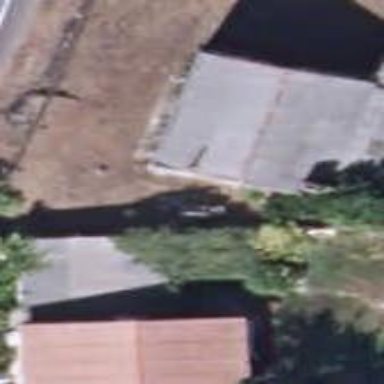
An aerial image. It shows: Simple and straightforward house.